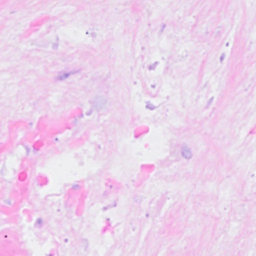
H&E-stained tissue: Breast